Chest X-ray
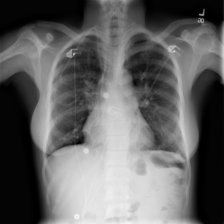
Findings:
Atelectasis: negative
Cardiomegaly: negative
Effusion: negative
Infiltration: negative
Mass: negative
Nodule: negative
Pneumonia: negative
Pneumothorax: negative
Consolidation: negative
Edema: negative
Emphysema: negative
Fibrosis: negative
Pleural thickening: negative
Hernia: negative